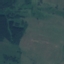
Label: Pasture